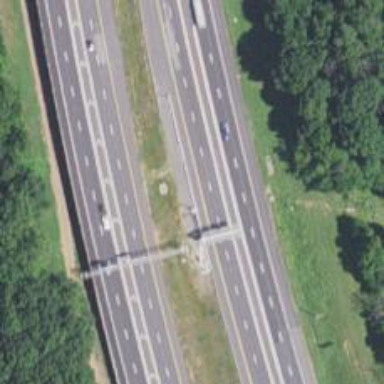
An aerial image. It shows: Toll gantry on the road.